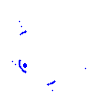
Particle: proton